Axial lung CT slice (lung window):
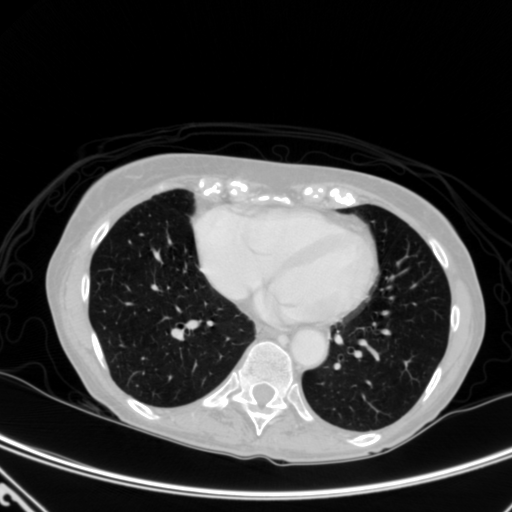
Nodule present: no